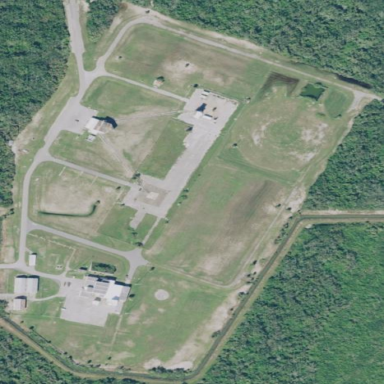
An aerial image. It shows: Launch complex at the airport.